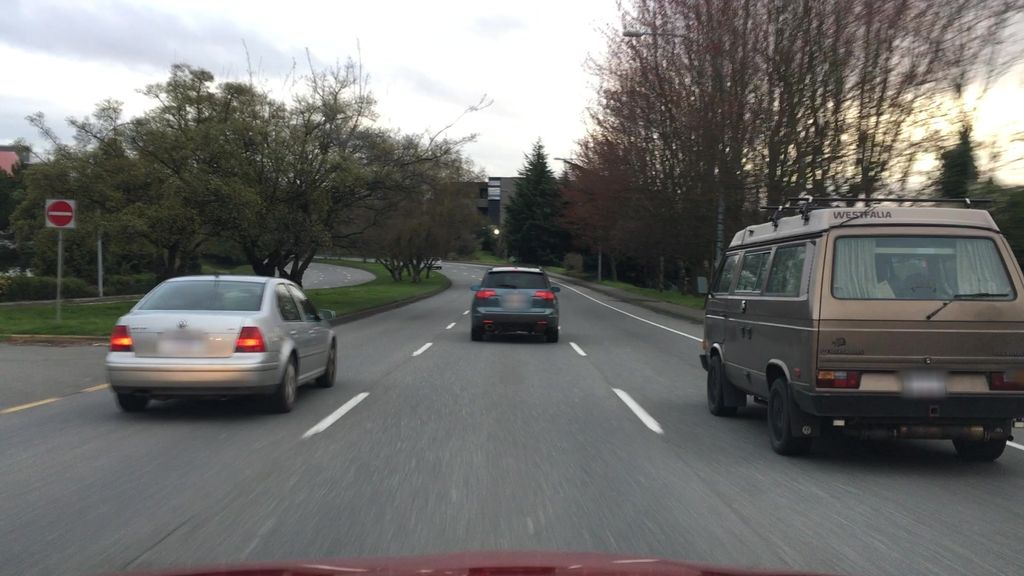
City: victoria